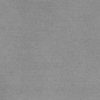
Label: dusty